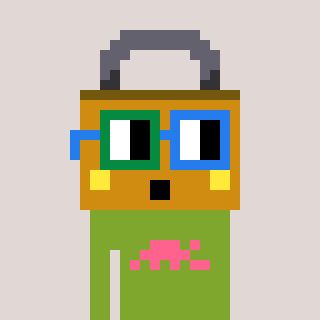
a pixel art character with square green and blue glasses, a lock-shaped head and a slimegreen-colored body on a warm background